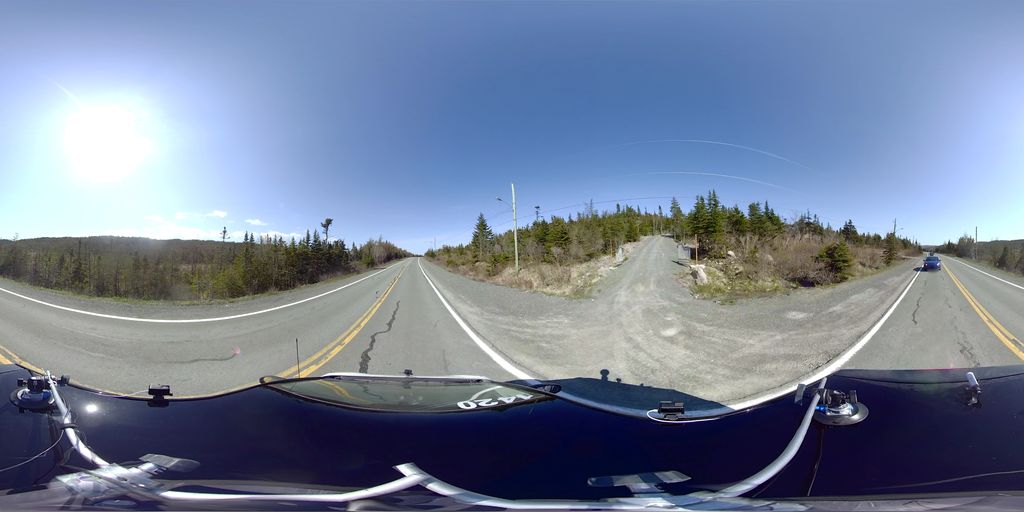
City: st_johns